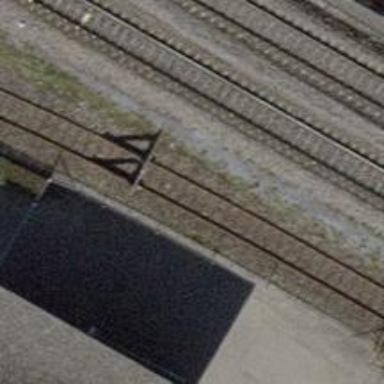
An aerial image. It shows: Railway buffer stop.